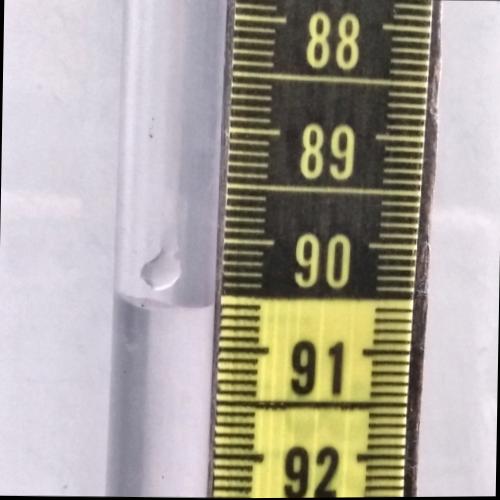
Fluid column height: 90.6 cm